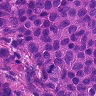
Metastatic tissue present: yes